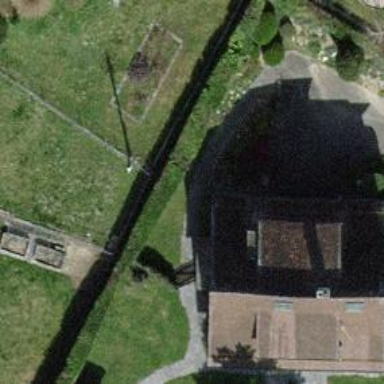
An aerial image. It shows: Detached building with gabled roof.